Interaction volume radius: 5 \u00c5
Interaction volume height: 25 \u00c5
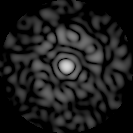
Disorder parameter: 0.7815